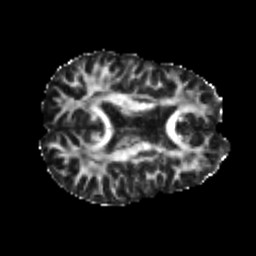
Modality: FA
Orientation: axial
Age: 24
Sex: male
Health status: healthy
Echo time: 0.074 s